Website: lowes
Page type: account-dashboard
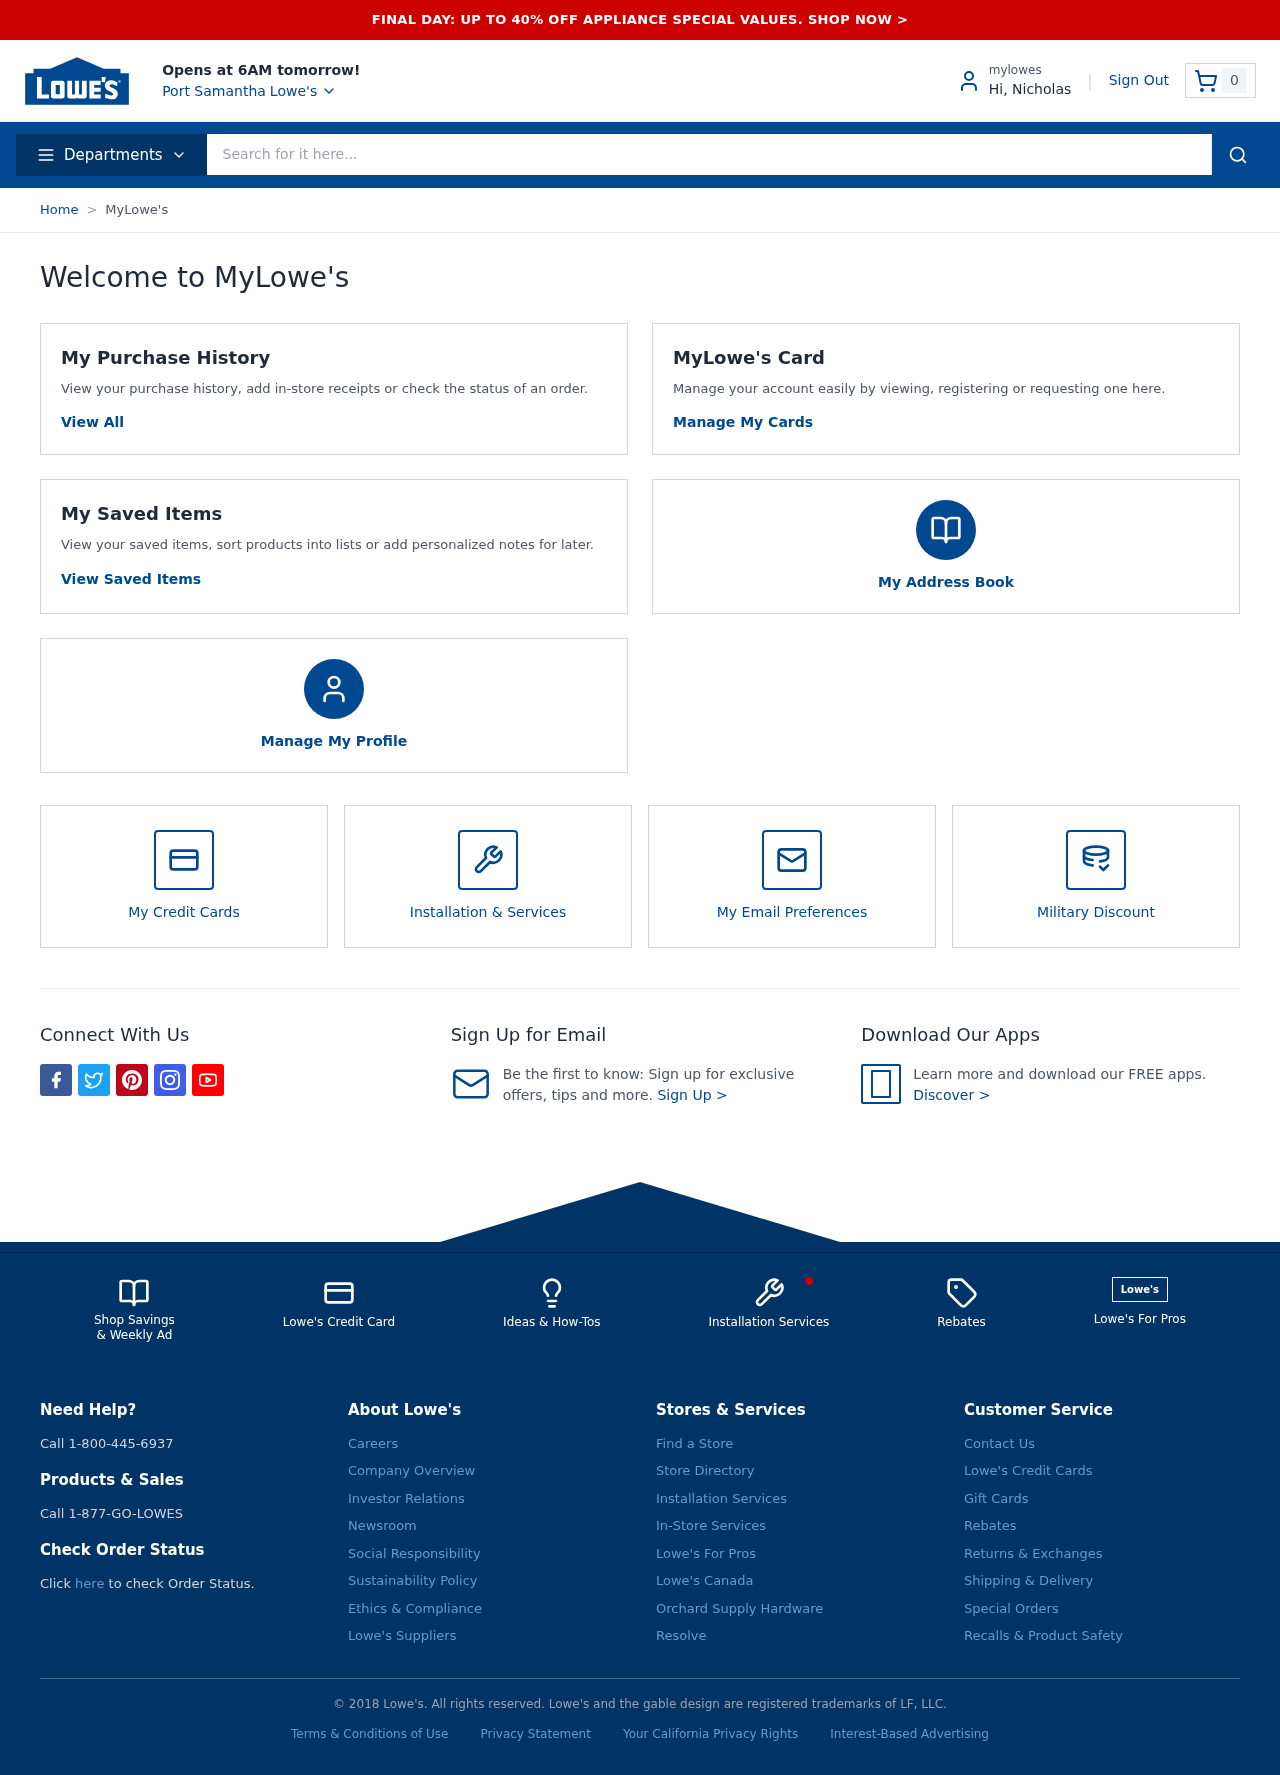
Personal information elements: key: PII_CITY
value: Port Samantha
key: PII_FIRSTNAME
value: Hi, Nicholas
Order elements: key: ORDER_NUM_ITEMS
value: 0
Search elements: key: HEADER_SEARCH
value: Search for it here...